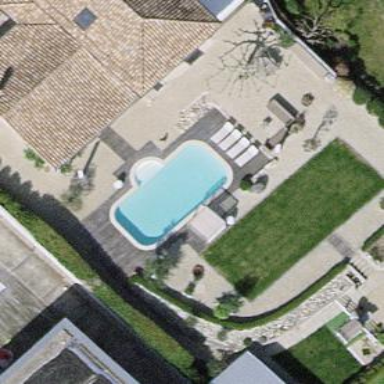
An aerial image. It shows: Swimming pool located in leisure land.